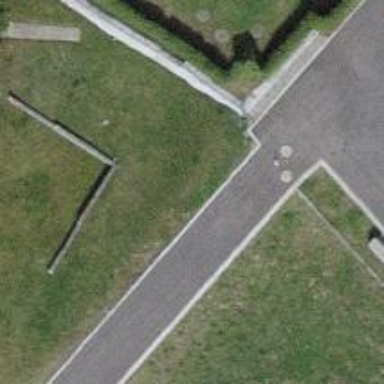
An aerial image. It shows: Block barrier.